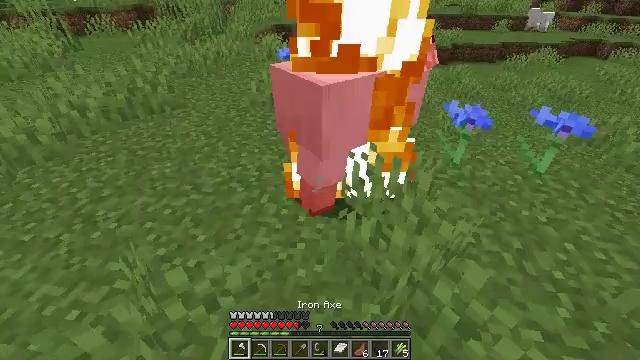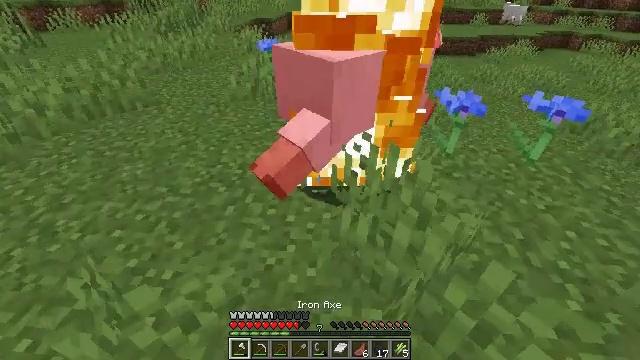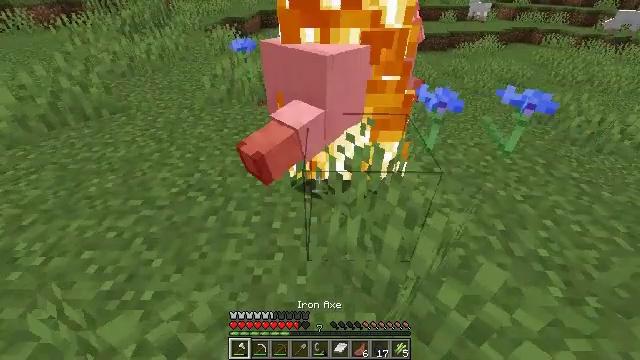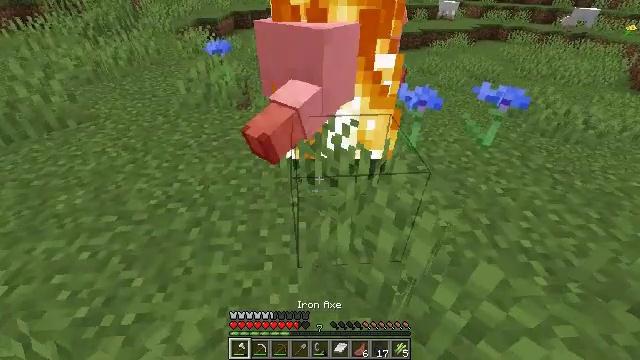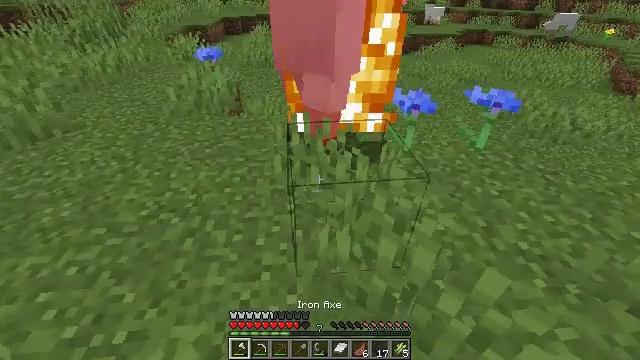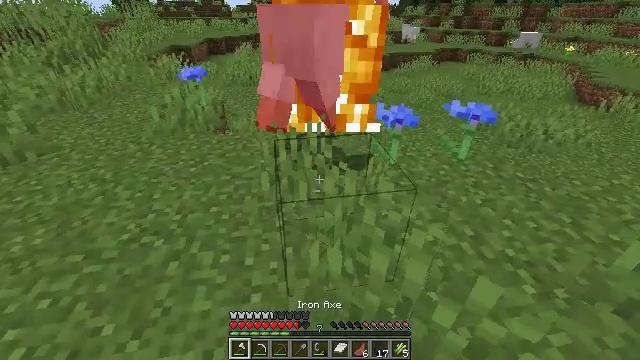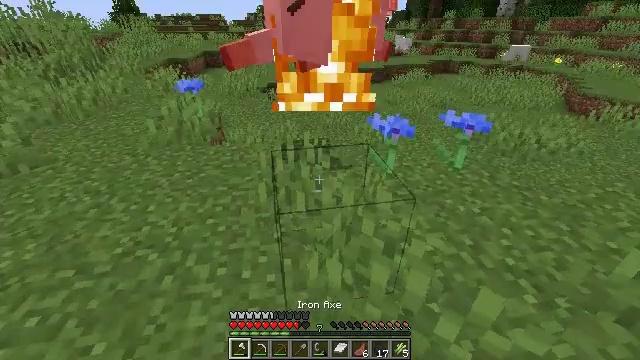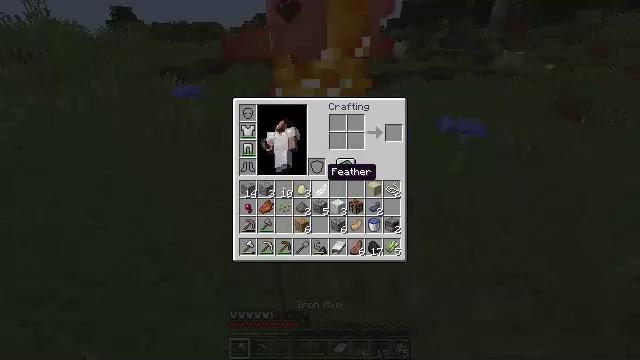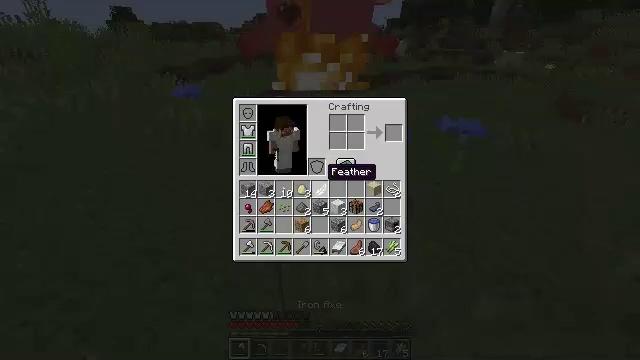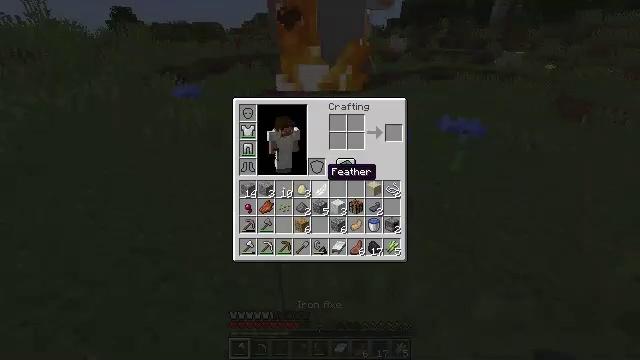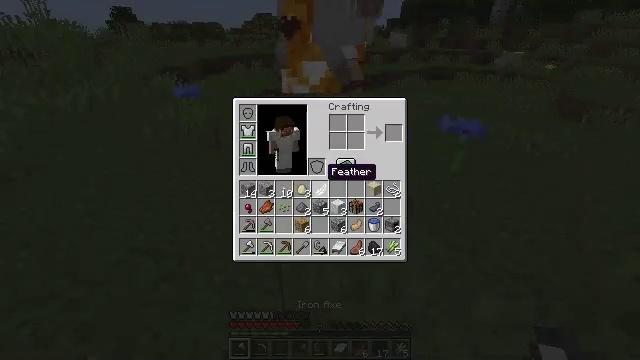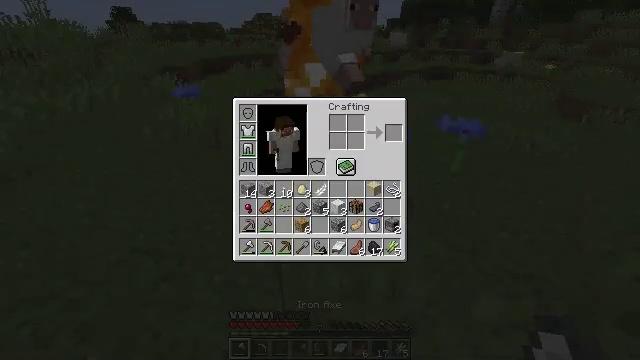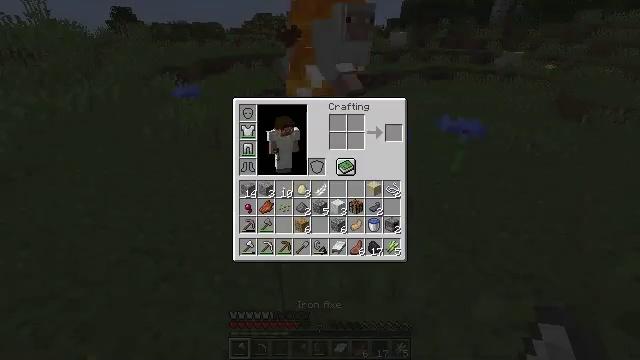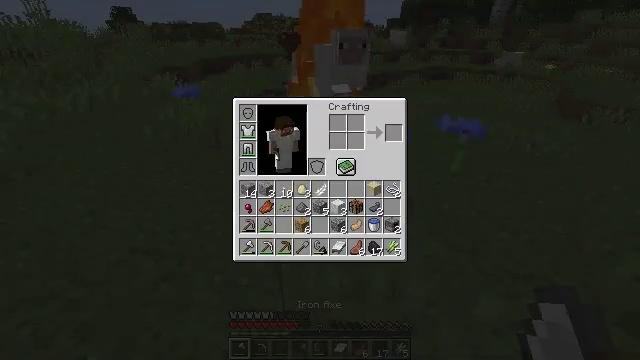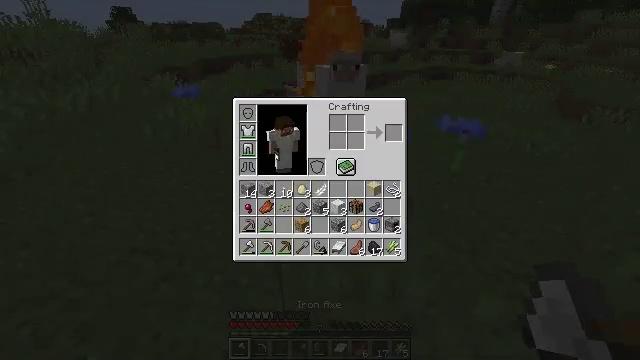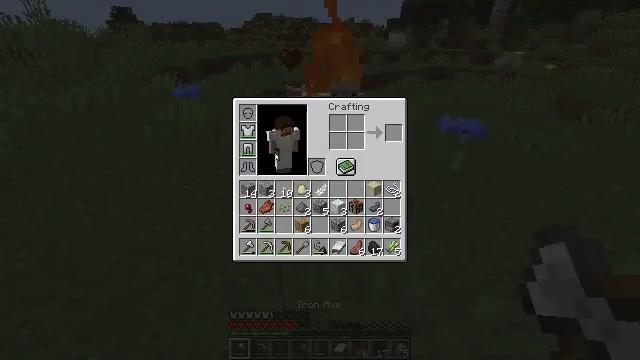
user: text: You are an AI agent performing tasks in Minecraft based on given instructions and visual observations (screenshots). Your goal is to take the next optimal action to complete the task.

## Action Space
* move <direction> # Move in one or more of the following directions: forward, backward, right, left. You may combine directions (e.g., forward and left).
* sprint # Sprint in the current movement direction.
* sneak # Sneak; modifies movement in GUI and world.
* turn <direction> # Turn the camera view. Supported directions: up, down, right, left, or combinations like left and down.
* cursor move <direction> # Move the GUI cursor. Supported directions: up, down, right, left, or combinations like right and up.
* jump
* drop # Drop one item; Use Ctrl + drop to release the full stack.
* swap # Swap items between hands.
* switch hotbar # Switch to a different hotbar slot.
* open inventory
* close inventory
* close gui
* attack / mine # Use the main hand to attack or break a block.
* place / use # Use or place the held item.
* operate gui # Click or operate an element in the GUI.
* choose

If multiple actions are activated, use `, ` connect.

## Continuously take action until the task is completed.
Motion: motion action
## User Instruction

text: Collect a cornflower for blue dye.
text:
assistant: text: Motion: turn right
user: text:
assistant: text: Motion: turn right
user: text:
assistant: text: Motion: turn right
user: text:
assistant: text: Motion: turn right
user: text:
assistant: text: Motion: turn right and up
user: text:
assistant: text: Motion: turn up
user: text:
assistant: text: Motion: turn up, open inventory
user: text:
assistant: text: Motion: open inventory
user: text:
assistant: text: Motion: open inventory
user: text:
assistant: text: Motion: open inventory
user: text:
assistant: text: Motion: open inventory
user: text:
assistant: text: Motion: open inventory
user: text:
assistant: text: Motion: open inventory
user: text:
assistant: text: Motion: open inventory
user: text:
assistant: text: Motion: no_op
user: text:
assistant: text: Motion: close inventory
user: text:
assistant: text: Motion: turn right, close inventory
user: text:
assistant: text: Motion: turn right, close inventory
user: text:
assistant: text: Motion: turn right
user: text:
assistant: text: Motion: move forward, turn right
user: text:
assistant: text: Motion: move forward
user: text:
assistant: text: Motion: move forward
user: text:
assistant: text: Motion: move forward
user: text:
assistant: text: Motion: move forward, turn left and down
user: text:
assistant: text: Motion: move forward
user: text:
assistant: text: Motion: move forward
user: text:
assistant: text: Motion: move forward
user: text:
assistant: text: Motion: move forward, turn right and down
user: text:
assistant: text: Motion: move forward, turn right and down, attack / mine
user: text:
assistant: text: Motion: move forward, attack / mine